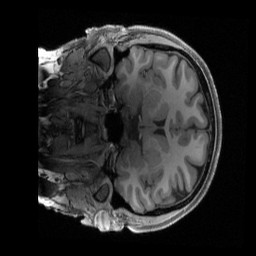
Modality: T1w
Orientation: coronal
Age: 27
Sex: female
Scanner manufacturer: siemens
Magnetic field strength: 3 T
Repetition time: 2.4 s
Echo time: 0.00222 s